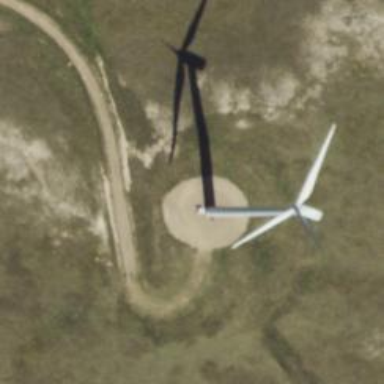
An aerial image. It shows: Wind power generator utilizing wind turbines.